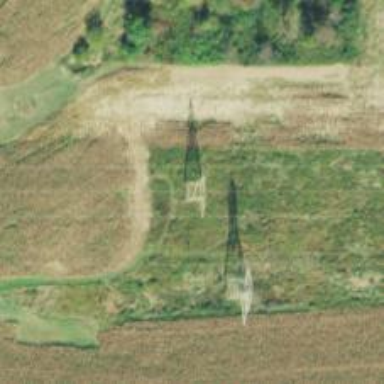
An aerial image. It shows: Lattice structure tower used for power distribution.